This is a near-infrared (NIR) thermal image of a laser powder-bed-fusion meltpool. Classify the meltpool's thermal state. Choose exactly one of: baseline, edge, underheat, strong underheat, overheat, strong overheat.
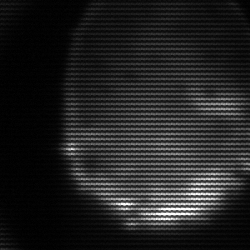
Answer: edge